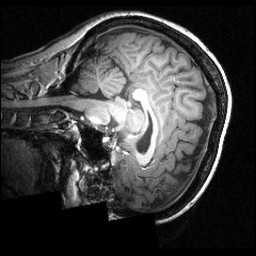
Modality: T1w
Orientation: sagittal
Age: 21
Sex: female
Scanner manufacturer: siemens
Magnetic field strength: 3.951 T
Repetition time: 1.5 s
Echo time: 0.00335 s